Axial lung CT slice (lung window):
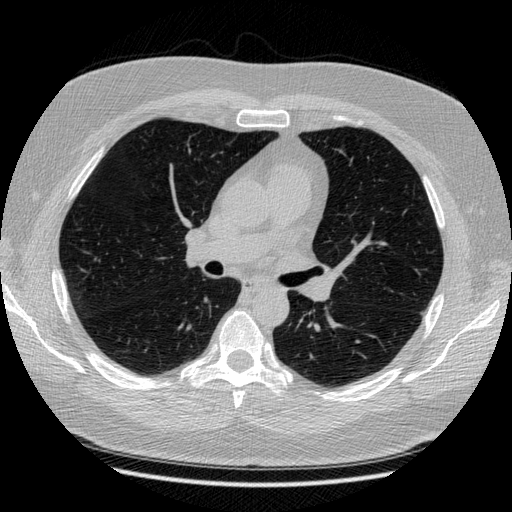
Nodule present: no